Field crop: maize
Growth stage: 2
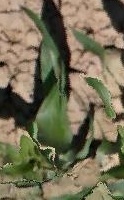
Species: maize